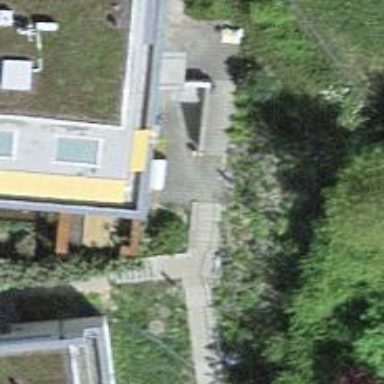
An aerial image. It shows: Paved footway.